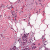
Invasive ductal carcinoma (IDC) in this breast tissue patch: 1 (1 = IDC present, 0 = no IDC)